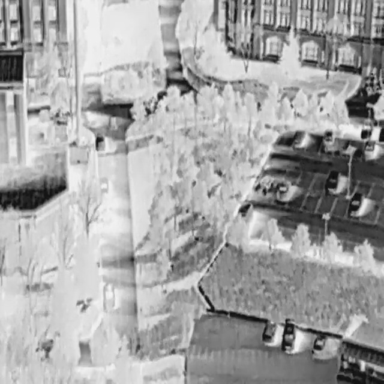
There are 13 Cars in the infrared image.